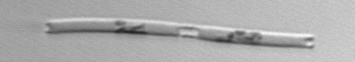
Label: Eucampia_morphytype1